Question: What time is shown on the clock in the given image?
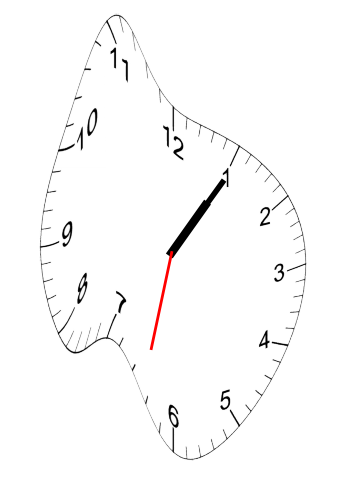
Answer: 01:05:32